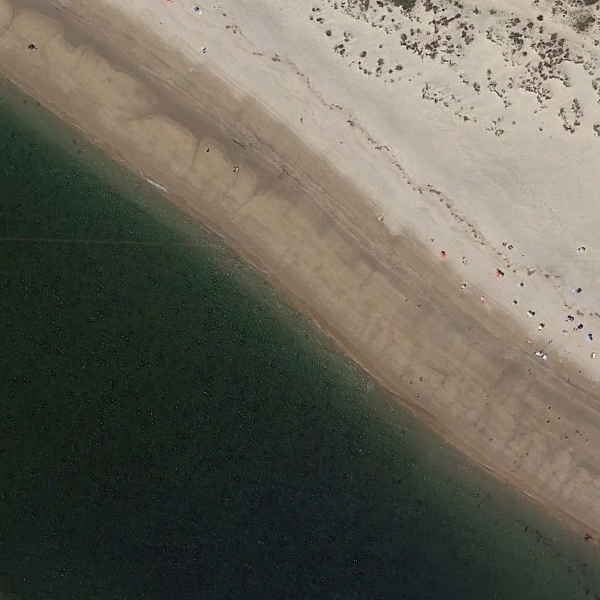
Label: Beach